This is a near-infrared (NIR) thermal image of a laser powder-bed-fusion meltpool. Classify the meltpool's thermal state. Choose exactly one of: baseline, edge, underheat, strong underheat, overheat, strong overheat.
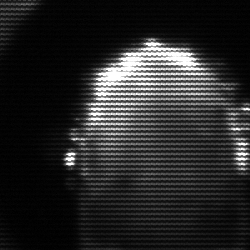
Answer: baseline